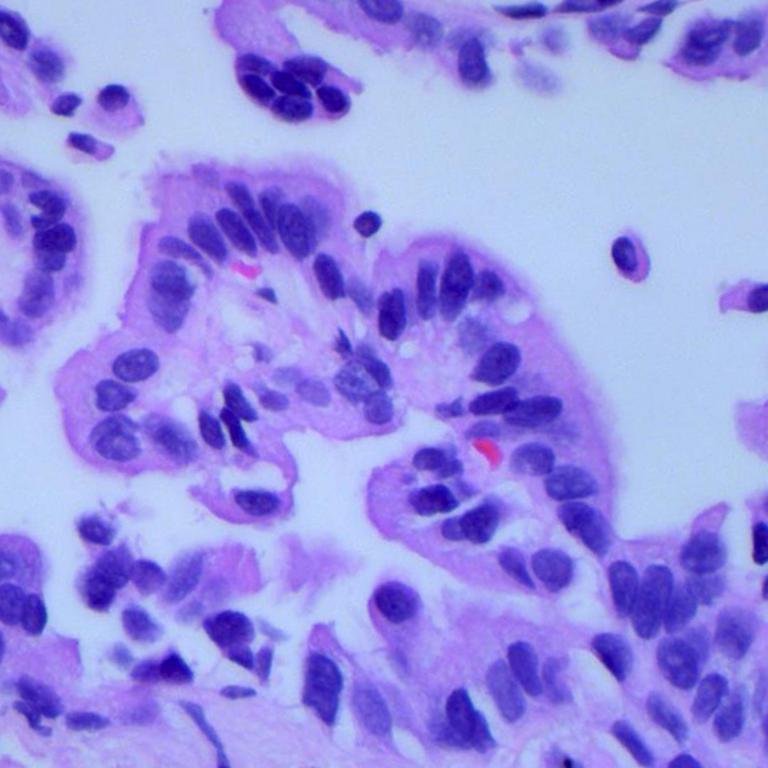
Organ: lung
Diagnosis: adenocarcinomas